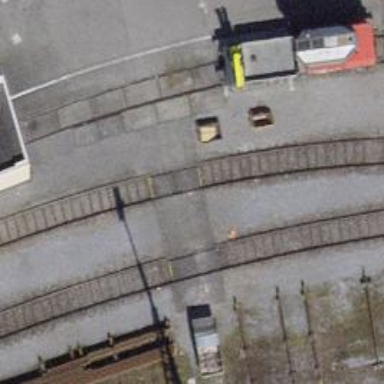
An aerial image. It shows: Railway yard with one track.